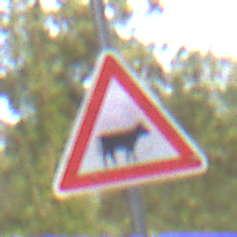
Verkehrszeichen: ViehtriebLinks
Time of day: MorningAfternoon
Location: Outdoor (Urban)
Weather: PartlyCloudy
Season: NotSpecified
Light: Natural